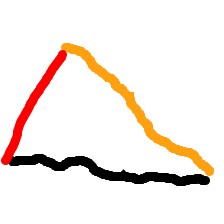
Shape: triangle